Brain MRI, modality: hrT2
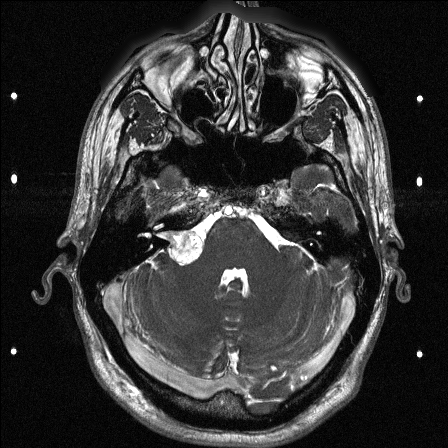